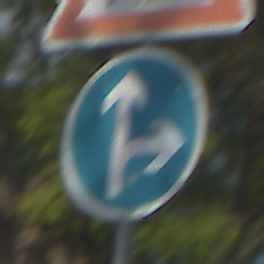
Verkehrszeichen: VorgeschriebeneFahrtrichtungGeradeausOderRechts
Zusatzzeichen oben: Arbeitsstelle
Umgebung: Outdoor, Nature
Tageszeit: MorningAfternoon
Wetter: PartlyCloudy
Licht: Natural
Jahreszeit: NotSpecified
Kontrast: HighContrast